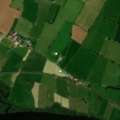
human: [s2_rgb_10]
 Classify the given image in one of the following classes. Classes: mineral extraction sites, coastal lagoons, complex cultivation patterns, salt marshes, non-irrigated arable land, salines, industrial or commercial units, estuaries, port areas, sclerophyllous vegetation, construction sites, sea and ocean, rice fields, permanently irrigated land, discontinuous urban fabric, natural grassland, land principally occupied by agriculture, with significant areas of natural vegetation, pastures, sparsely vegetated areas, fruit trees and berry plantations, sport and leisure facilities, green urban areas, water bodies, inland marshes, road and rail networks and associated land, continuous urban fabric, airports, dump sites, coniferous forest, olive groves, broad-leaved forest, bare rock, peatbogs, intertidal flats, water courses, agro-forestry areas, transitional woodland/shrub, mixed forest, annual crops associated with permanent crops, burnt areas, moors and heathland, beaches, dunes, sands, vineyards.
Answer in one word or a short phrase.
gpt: pastures, water courses